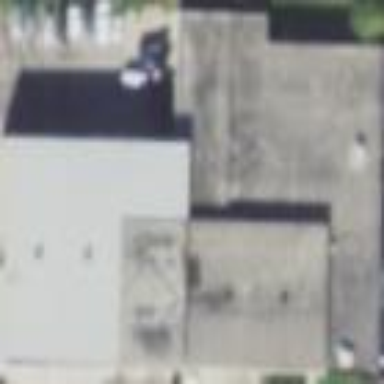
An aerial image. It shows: Building that houses car repair shop.